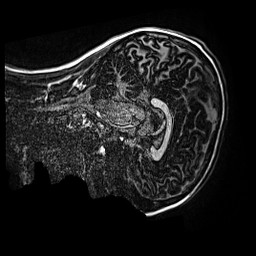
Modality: MP2RAGE
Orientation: sagittal
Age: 13
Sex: male
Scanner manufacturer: siemens
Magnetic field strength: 3 T
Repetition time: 4 s
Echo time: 0.00299 s